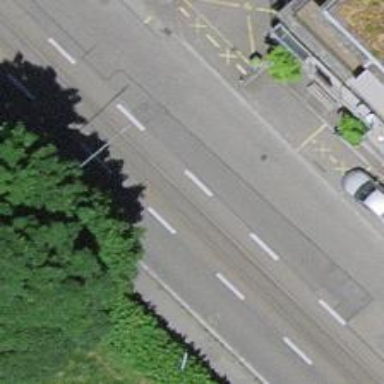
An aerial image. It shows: Bus stop with designated public transport stop position.